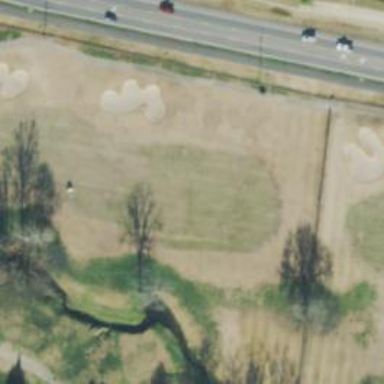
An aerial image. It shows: Golf fairway surrounded by grass.